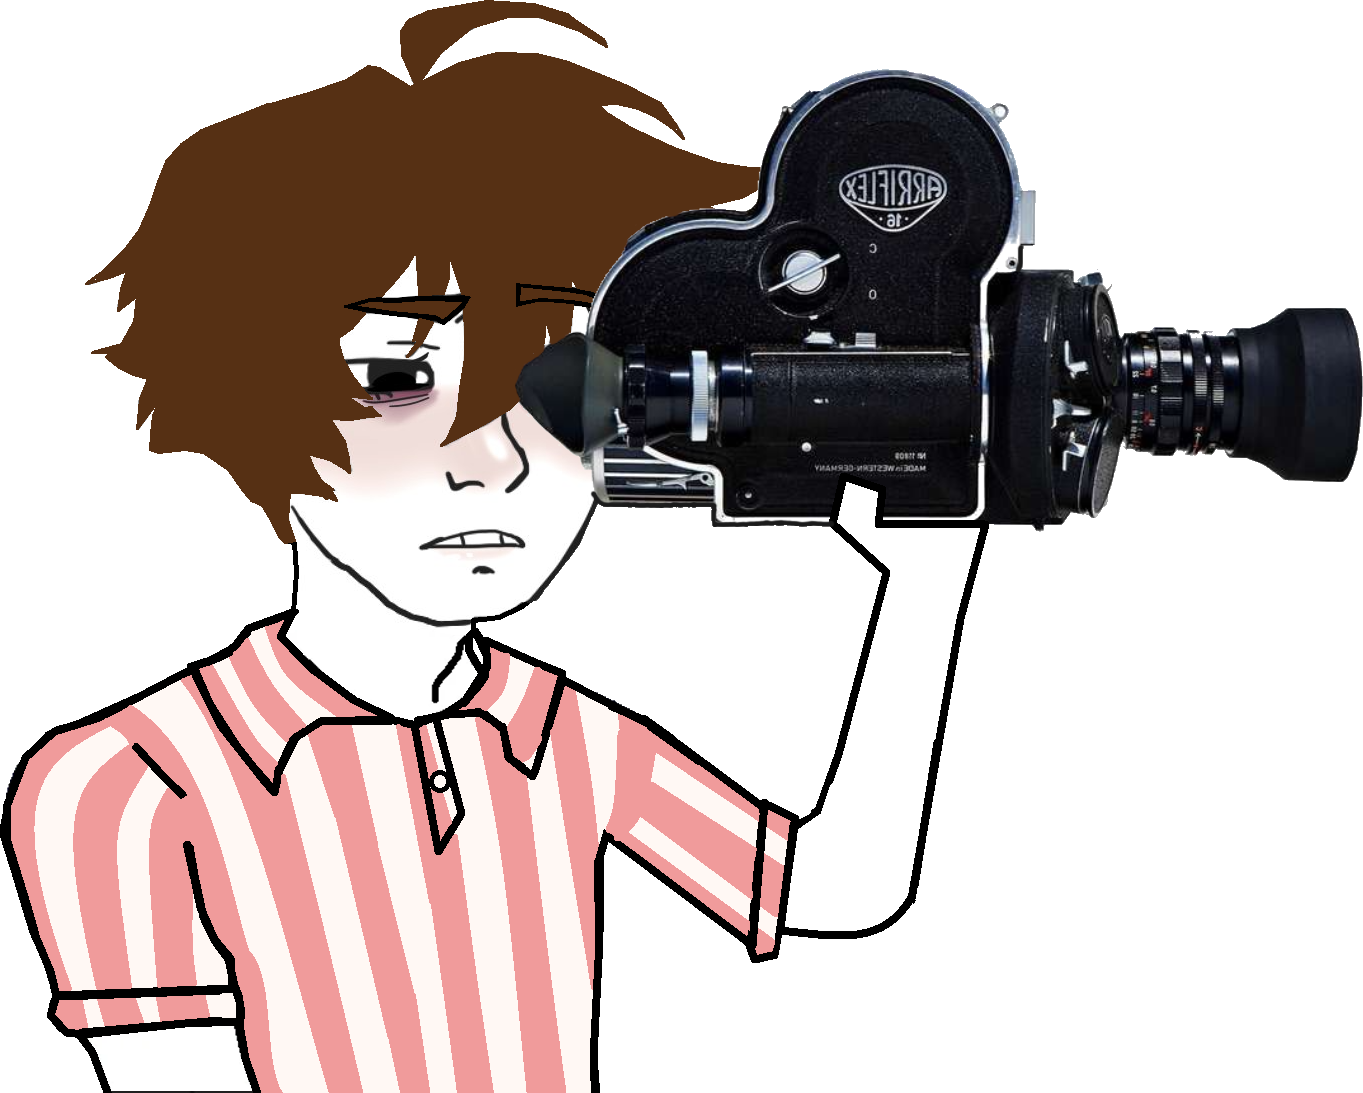
Label: 5_Twinkjak